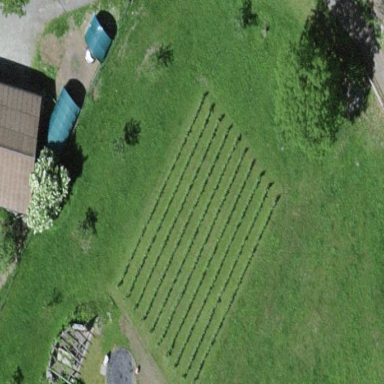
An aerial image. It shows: Vineyard growing grapes.